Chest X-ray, PA view. Patient: 56 years old, sex M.
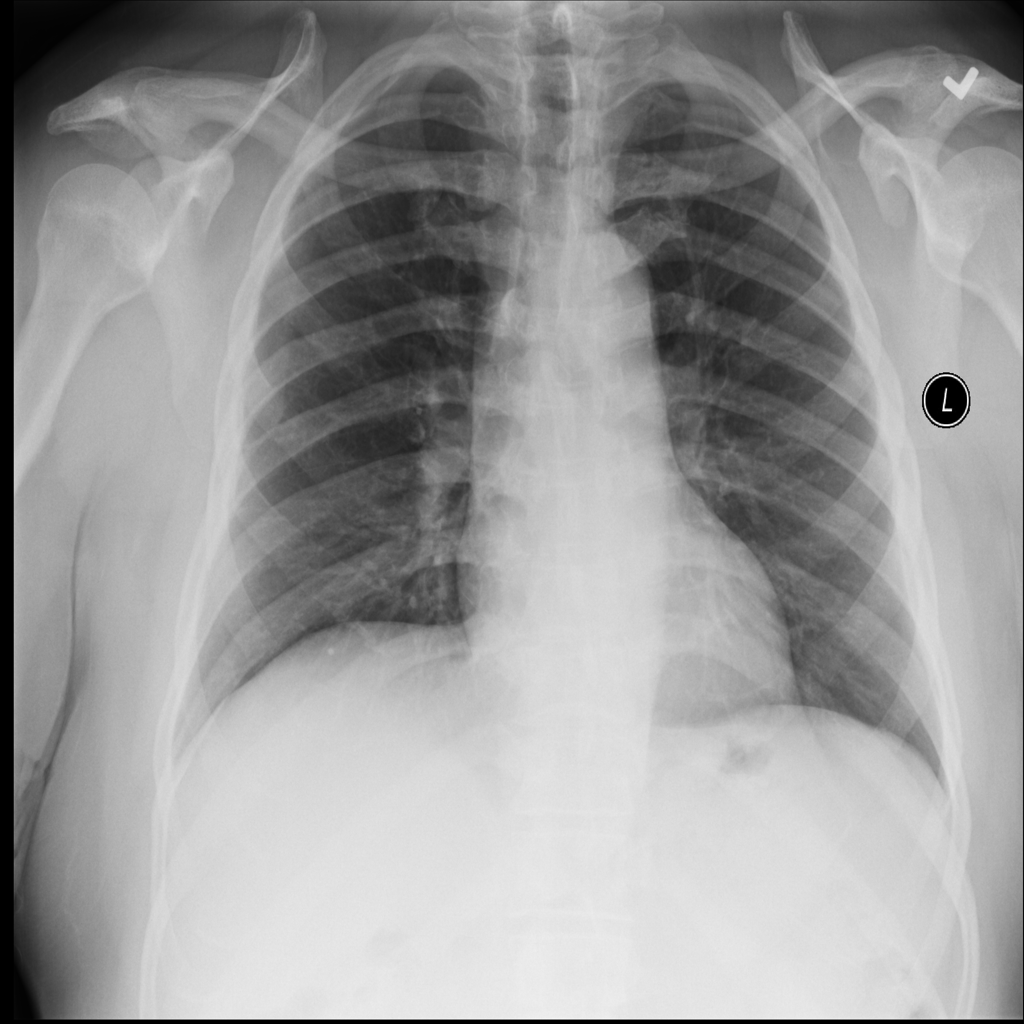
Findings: No Finding